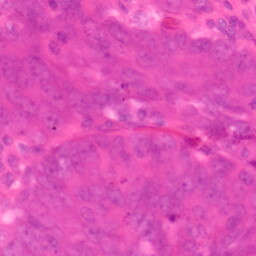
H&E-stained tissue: Colon